Question: When drawing curved shapes in R, they are typically made up of a collection of short straight line segments (with circular line endings). The result looks good to the human eye but is a bit of a roundabout way of doing it as you need to interpolate the curve to get the coordinates of the segments. It also produces unnecessarily large files, although this is not a big problem unless the plot contains an extreme amount of curves.
Is there a way to create curved vector shapes the proper way using paths made up of anchor and pivot points as in the figure below?

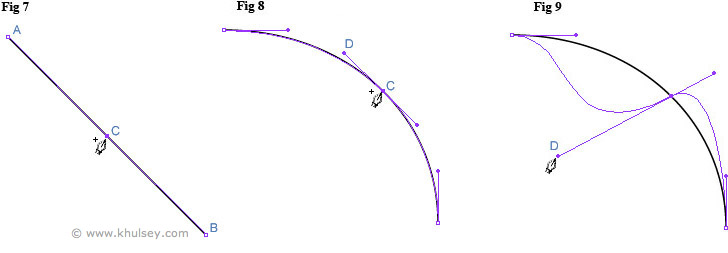
Answer: Short answer: "No".
Long answer: R doesn't know if your output device supports describing curves from formulae - for example PDF and PostScript can (I think) have arcs and curves, but R doesn't know if its drawing to one of those or to a bitmap device.
Hence when you want to draw an arc on an R plot, it can't do:
'''
0 0 moveto
25 25 pi arcto
'''
(or whatever the PostScript is) to describe an arc that will be infinitely smoothly zoomable. It has to render the arc into segments.
If you run the example in 'help(bezierGrob)' to a PDF device and zoom in, you can see the segments (zoomed in to 500%).